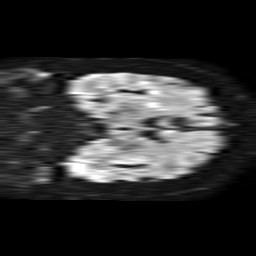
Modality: TRACE
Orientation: coronal
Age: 58
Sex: female
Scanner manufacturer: philips
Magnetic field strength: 1.5 T
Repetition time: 4.6 s
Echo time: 0.09059 s